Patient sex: F
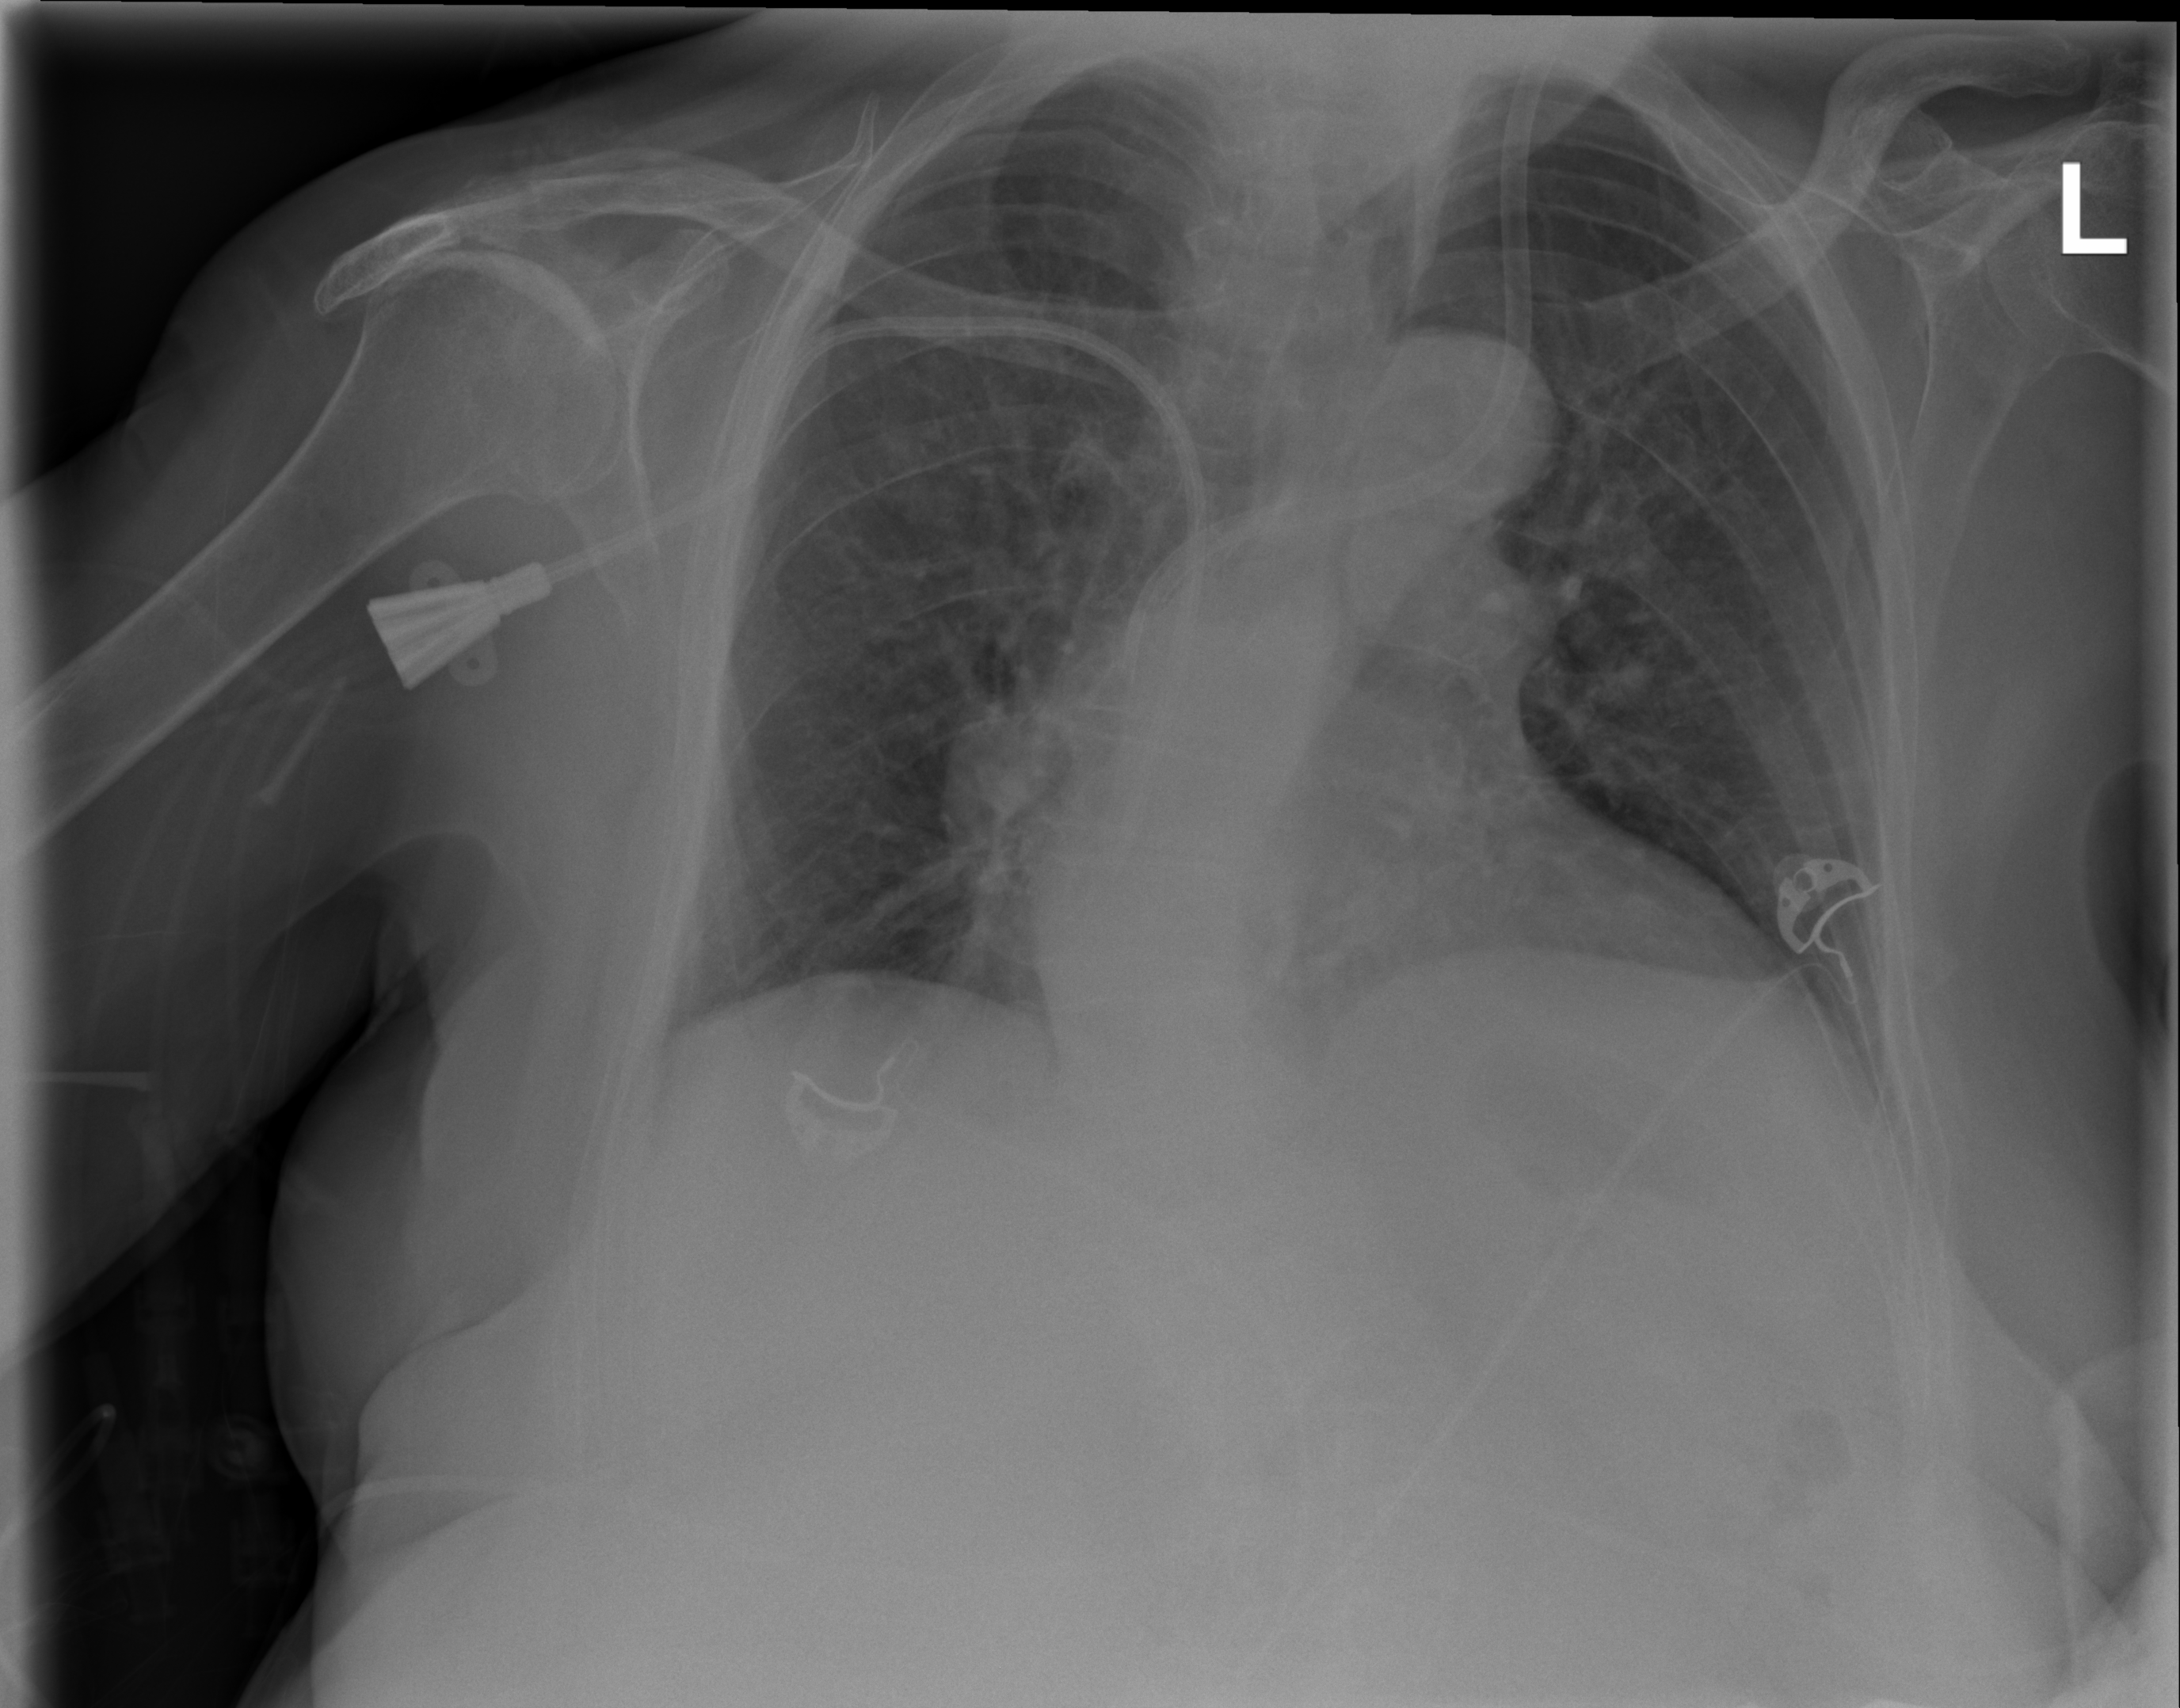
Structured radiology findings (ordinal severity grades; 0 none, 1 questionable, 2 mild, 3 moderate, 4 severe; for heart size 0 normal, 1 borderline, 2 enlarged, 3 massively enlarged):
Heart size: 2
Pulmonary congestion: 2
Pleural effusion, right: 2
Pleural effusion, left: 2
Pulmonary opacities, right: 1
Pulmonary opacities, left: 1
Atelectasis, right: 2
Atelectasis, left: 2